Field crop: maize
Growth stage: 2
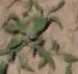
Species: atriplex